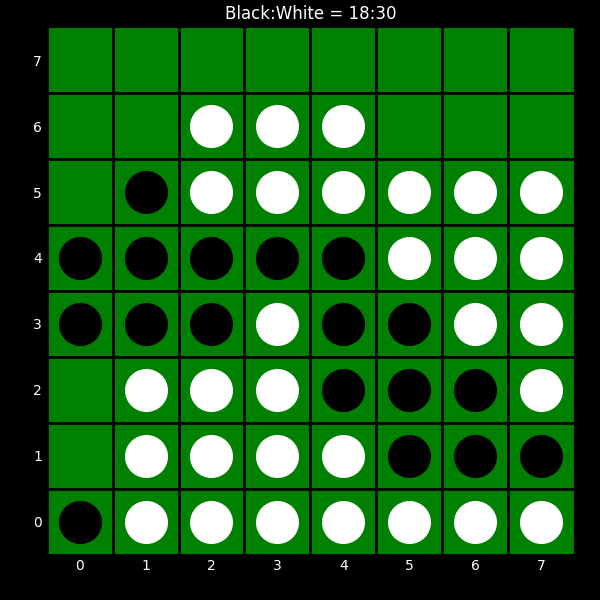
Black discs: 18
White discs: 30